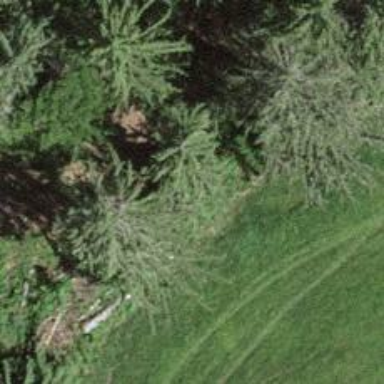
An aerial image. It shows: Grassy path.